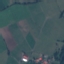
Land use / land cover: Pasture